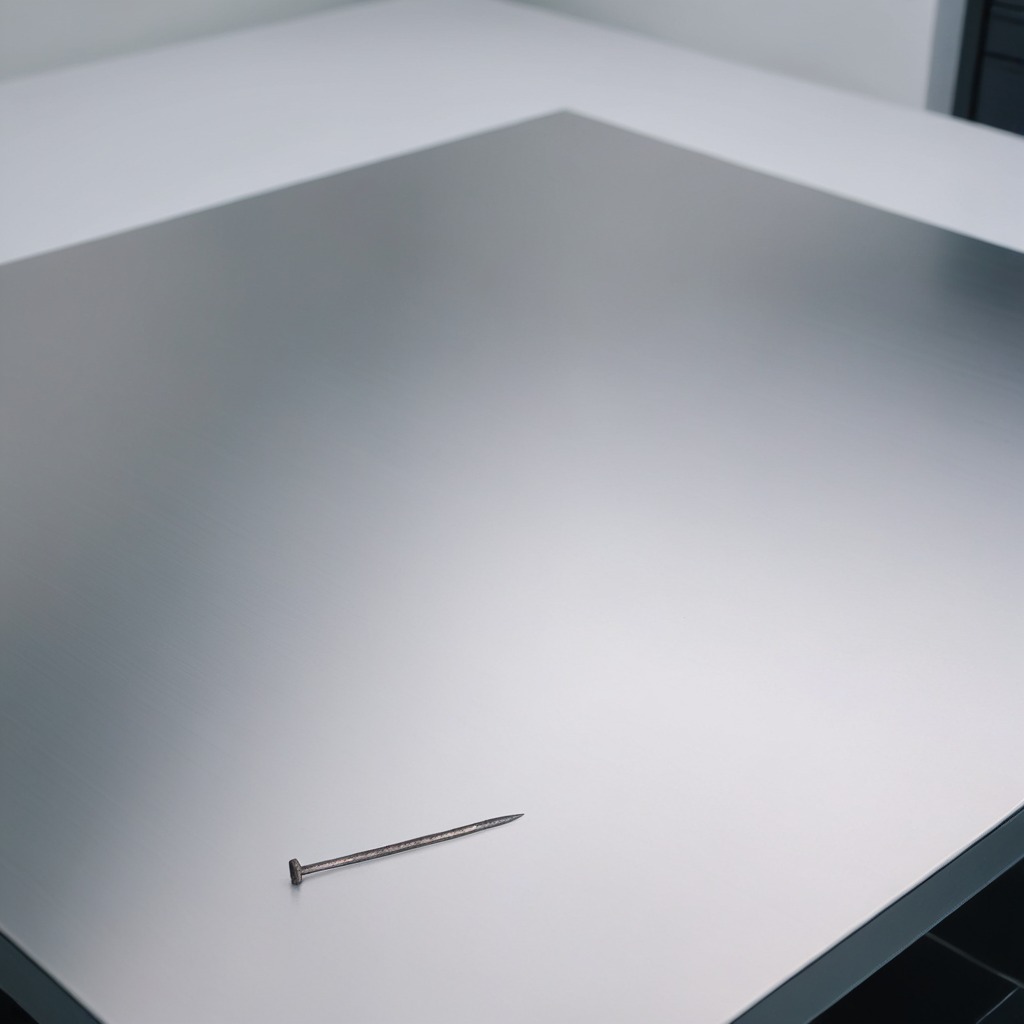
An iron nail is lying on the stainless steel table.